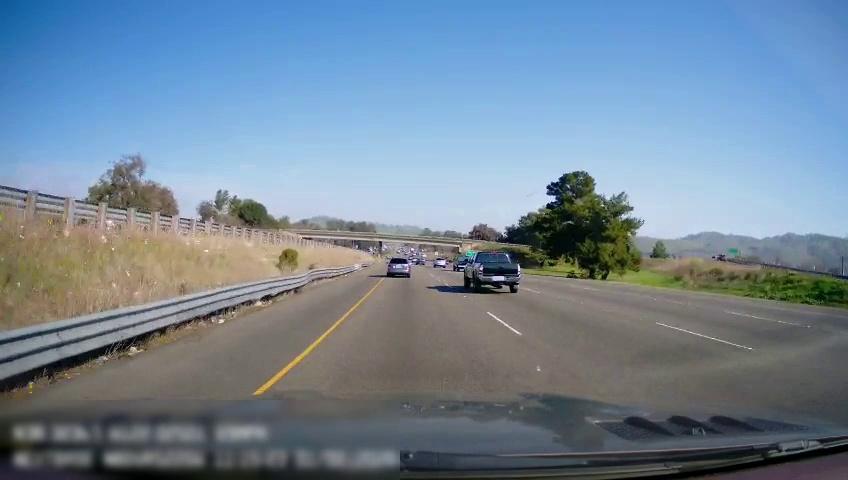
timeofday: Day
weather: Sunny
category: Drivable Space
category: Vehicles | Truck
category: Vehicles | SUV
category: Vehicles | Truck
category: Vehicles | SUV
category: Lanes | Current Lane
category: Lanes | Current Lane
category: Lanes | Alternate Lane
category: Lanes | Alternate Lane
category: Traffic | Signs
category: Traffic | Signs